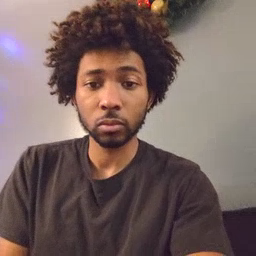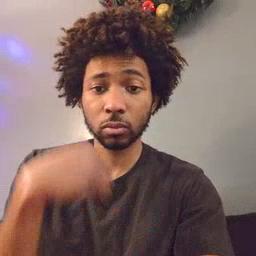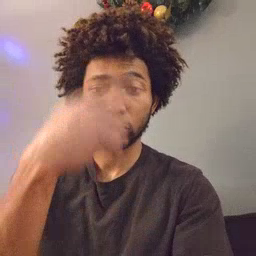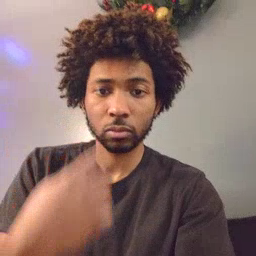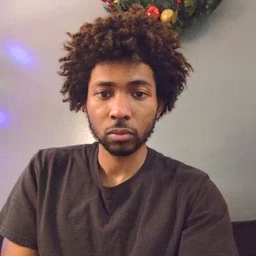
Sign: face